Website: macys
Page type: delivery-shipping
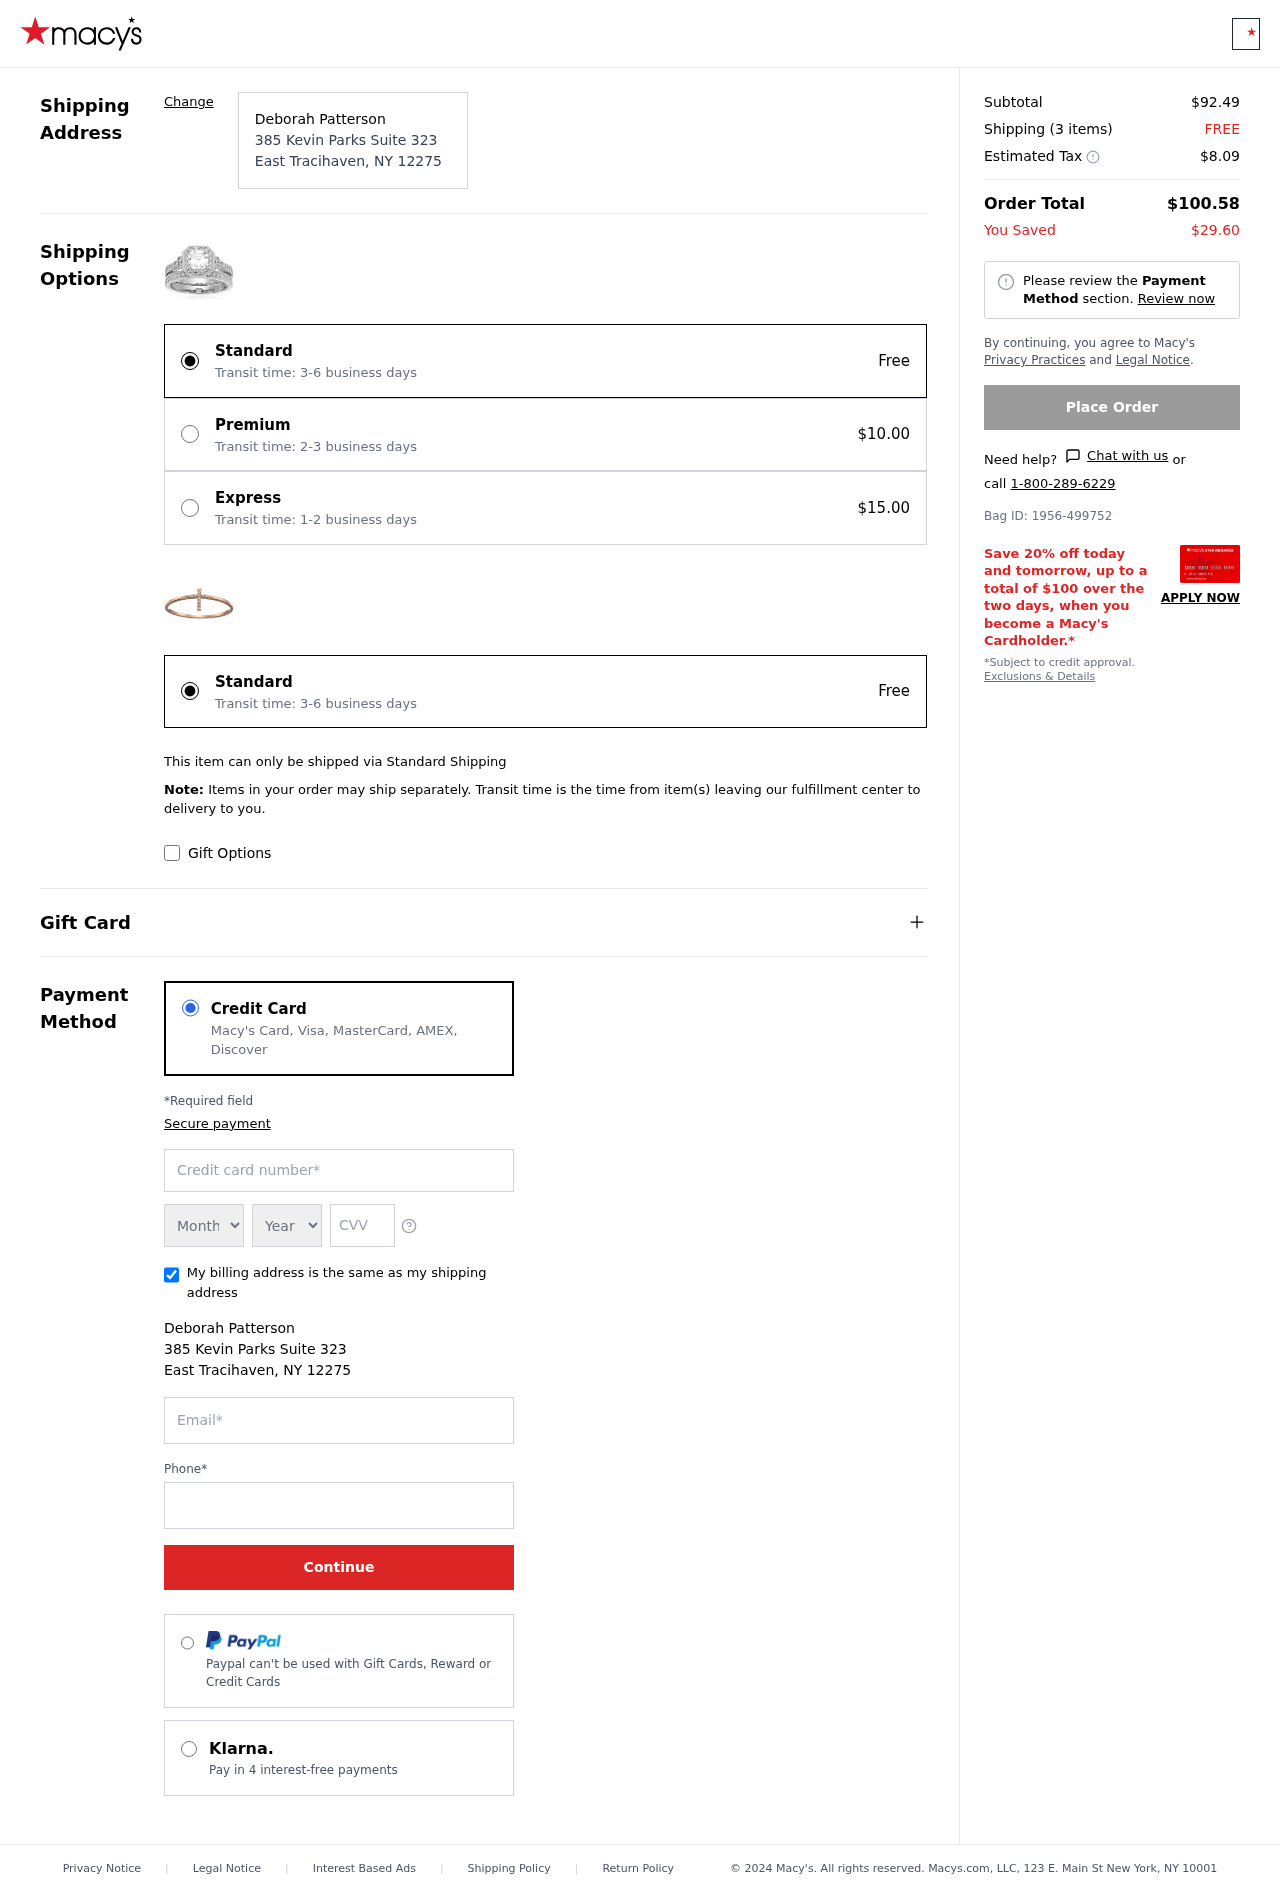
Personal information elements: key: PII_CARD_EXPIRY_MONTH
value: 08
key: PII_CARD_EXPIRY_YEAR
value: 30
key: PII_CITY
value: East Tracihaven
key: PII_CITY_STATE_ZIP
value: East Tracihaven, NY 12275
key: PII_FULLNAME
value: Deborah Patterson
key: PII_POSTCODE
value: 12275
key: PII_STATE_ABBR
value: NY
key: PII_STREET
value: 385 Kevin Parks Suite 323
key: PII_CARD_NUMBER
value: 2708 5229 2353 6977
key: PII_CARD_CVV
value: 103
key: PII_EMAIL
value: dpatterson@yahoo.com
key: PII_PHONE
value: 9175897564
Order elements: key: ORDER_SUBTOTAL
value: $92.49
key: ORDER_NUM_ITEMS
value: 3
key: ORDER_SHIPPING_COST
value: FREE
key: ORDER_TAX
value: $8.09
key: ORDER_TOTAL
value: $100.58
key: ORDER_SAVINGS
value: $29.60
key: ORDER_BAG_ID
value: Bag ID: 1956-499752